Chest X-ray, AP view. Patient: 28 years old, sex M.
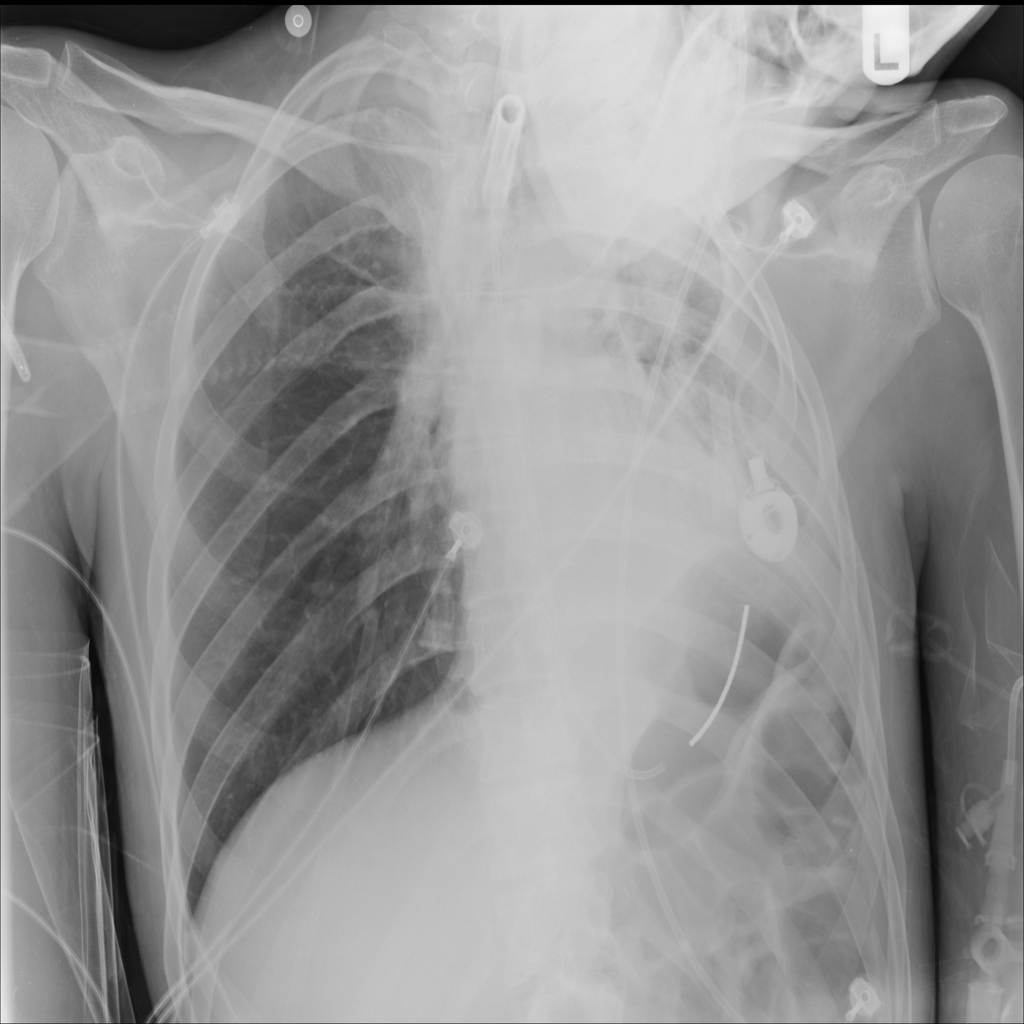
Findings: No Finding